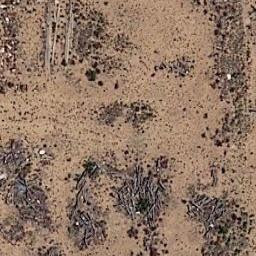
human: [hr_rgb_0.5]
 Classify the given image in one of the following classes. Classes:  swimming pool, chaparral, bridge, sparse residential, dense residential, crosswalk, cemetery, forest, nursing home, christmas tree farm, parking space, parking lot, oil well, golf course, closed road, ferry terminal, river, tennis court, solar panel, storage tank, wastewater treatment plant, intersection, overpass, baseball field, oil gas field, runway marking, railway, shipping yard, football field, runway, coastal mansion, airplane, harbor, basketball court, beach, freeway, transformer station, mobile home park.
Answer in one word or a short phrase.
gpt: chaparral